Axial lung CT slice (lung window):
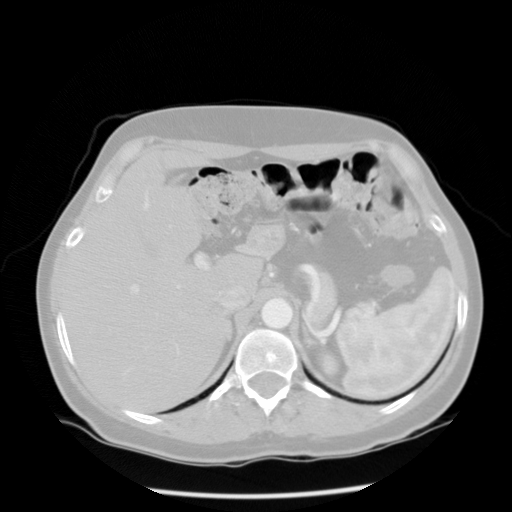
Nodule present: no